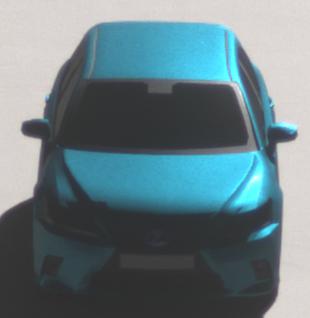
Make: Lexus
Model: CT 200h
Detailed model: CT (A10)
Model produced from: 2014/03
Model produced until: 2017/10
Doors: 5
Color: blue
Road condition: dry road
Daytime: morning or afternoon
Contrast: high contrast